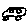
Label: car